Frequency: 65000
Velocity: 0,2015
Power: 20,2
Pulse duration: 0,0000001
Pass count: 1
Magnification: 10
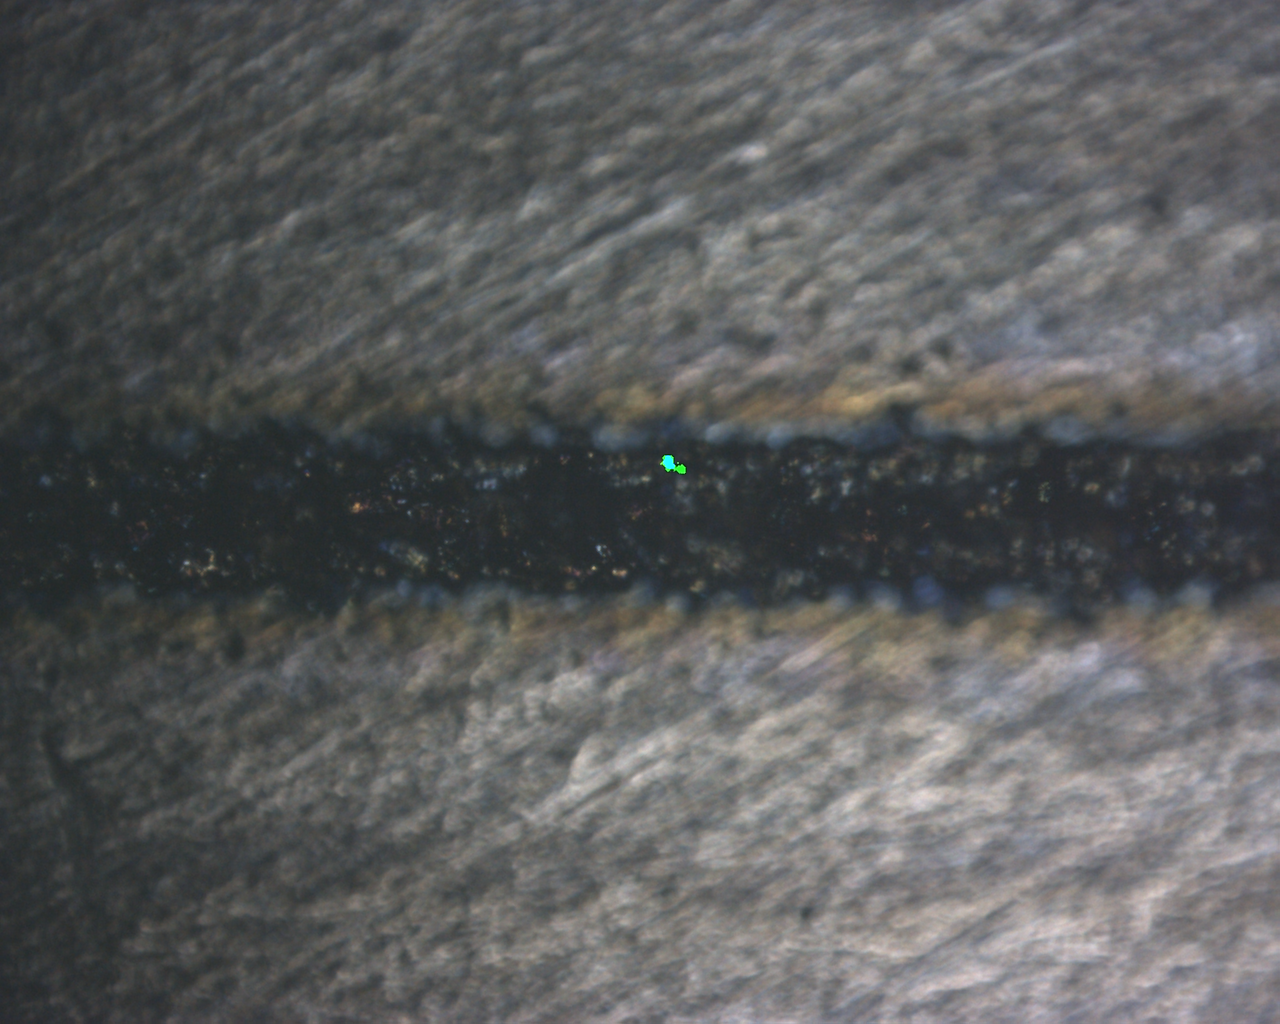
Measured width: 148.985
Other width: 55.589